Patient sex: M
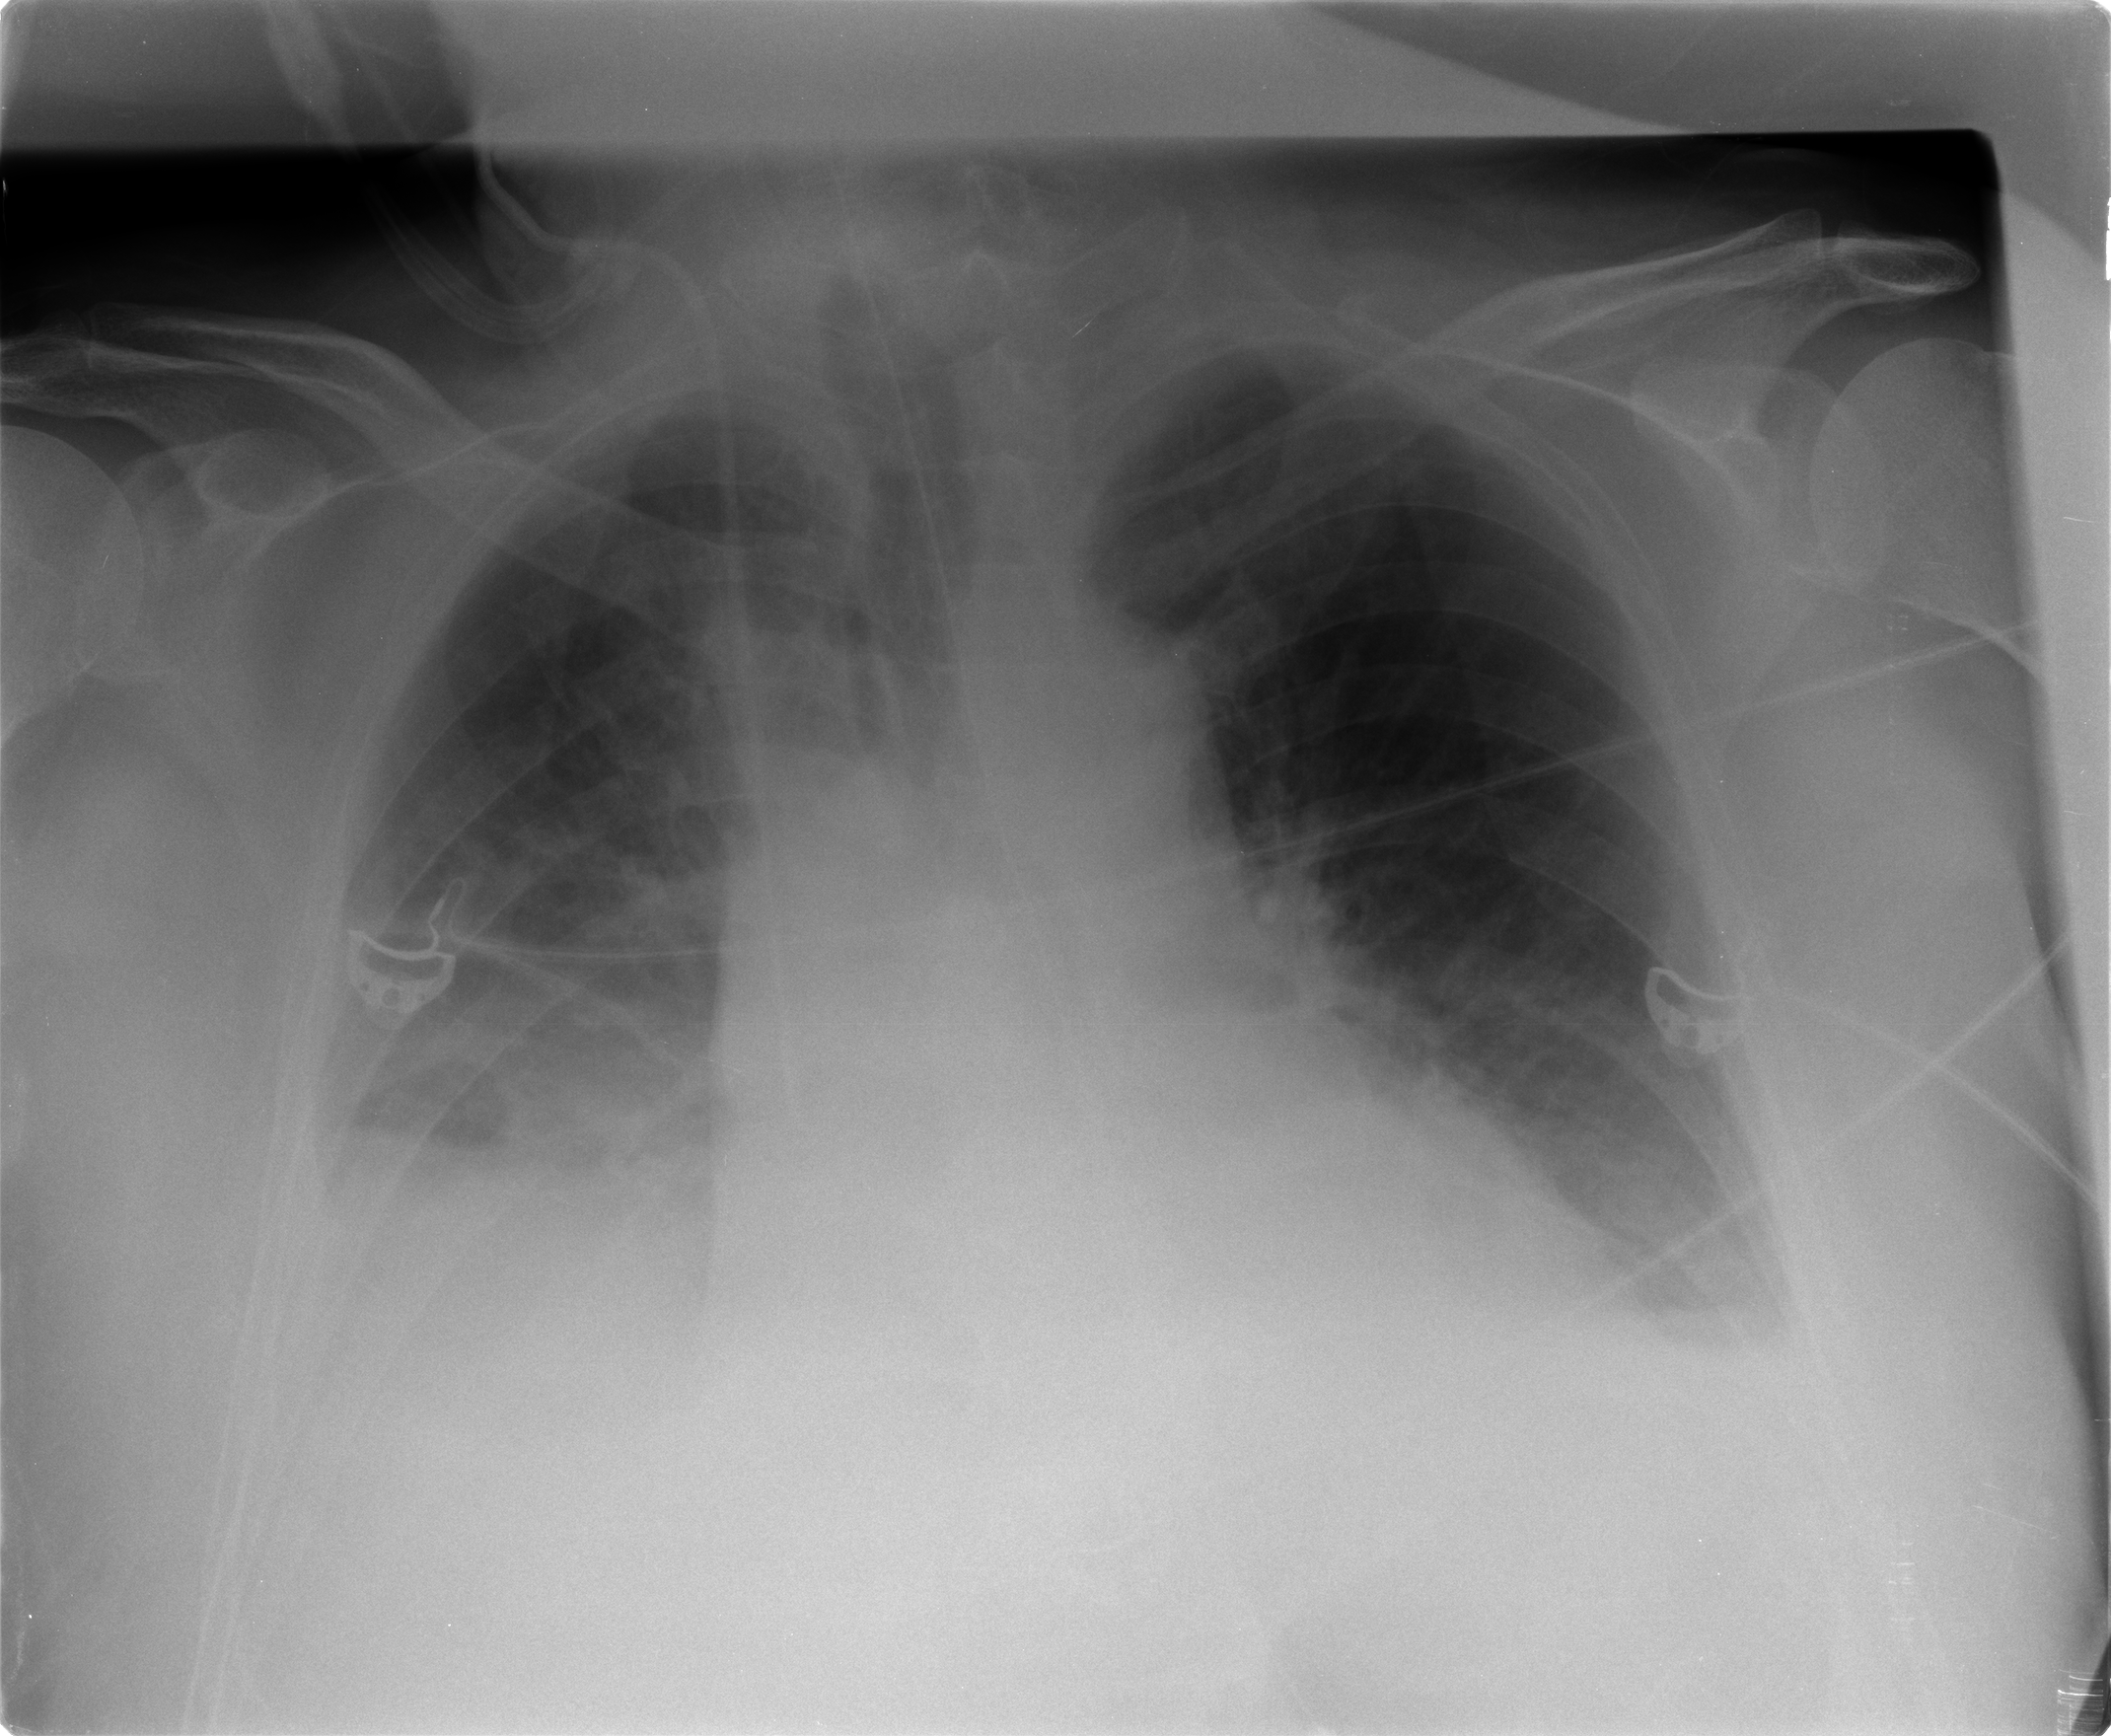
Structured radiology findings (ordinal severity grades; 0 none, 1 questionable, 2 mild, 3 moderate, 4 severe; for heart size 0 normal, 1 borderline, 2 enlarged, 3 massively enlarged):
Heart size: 2
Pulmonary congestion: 2
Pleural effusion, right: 3
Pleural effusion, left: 2
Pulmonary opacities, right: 1
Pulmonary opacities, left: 1
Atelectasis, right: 3
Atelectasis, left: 3